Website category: auto
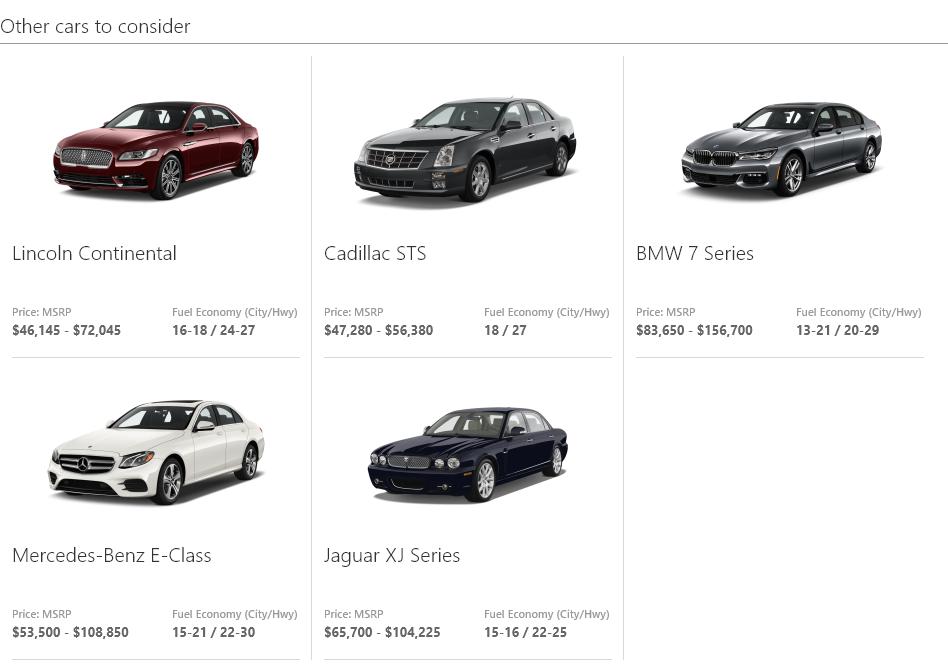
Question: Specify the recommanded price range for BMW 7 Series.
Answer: $83,650 - $156,700

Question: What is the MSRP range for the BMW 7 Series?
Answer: $83,650 - $156,700

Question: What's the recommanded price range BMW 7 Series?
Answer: $83,650 - $156,700

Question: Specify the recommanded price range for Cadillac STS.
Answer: $47,280 - $56,380

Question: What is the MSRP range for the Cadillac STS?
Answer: $47,280 - $56,380

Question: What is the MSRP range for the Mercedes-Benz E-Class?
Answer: $53,500 - $108,850

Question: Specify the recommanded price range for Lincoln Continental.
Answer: $46,145 - $72,045

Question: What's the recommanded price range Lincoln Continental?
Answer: $46,145 - $72,045

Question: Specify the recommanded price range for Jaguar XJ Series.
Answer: $65,700 - $104,225

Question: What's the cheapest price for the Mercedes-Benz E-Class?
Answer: $53,500

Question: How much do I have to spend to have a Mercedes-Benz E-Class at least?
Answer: $53,500

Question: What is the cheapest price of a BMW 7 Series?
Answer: $83,650

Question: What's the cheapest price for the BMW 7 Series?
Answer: $83,650

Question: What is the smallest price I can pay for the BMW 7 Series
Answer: $83,650

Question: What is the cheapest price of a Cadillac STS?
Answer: $47,280

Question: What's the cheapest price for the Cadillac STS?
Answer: $47,280

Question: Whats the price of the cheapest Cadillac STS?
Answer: $47,280

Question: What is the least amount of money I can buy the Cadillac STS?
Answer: $47,280

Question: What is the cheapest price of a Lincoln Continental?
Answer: $46,145

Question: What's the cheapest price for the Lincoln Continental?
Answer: $46,145

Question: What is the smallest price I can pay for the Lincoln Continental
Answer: $46,145

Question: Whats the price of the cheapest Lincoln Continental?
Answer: $46,145

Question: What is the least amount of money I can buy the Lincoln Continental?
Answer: $46,145

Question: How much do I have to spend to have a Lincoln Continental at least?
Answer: $46,145

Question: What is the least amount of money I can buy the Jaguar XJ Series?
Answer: $65,700

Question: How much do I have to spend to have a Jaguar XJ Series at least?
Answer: $65,700

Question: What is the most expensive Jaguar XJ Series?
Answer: $104,225

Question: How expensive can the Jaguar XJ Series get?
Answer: $104,225

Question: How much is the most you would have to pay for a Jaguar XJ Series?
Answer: $104,225

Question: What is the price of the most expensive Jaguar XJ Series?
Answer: $104,225

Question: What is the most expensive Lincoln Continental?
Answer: $72,045

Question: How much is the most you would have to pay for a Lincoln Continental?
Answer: $72,045

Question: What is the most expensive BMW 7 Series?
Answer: $156,700

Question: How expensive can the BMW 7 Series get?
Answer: $156,700

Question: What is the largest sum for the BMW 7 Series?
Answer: $156,700

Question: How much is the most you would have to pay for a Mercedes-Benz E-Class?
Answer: $108,850

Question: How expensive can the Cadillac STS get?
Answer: $56,380

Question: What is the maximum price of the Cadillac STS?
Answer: $56,380

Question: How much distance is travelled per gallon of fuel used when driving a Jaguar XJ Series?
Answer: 15-16 / 22-25

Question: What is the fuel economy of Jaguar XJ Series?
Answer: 15-16 / 22-25

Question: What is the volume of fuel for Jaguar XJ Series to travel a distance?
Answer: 15-16 / 22-25

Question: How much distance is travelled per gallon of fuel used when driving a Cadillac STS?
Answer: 18 / 27

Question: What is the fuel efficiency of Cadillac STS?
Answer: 18 / 27

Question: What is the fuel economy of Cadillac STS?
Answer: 18 / 27

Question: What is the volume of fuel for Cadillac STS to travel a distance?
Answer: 18 / 27

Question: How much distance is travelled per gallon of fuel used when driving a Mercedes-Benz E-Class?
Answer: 15-21 / 22-30

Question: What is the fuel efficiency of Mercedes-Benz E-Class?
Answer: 15-21 / 22-30

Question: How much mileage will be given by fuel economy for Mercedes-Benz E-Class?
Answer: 15-21 / 22-30

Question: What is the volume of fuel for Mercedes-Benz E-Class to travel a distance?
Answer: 15-21 / 22-30

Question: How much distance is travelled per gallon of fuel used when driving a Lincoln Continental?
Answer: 16-18 / 24-27

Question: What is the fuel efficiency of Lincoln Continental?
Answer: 16-18 / 24-27

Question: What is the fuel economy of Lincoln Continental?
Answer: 16-18 / 24-27

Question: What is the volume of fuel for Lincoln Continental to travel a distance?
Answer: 16-18 / 24-27

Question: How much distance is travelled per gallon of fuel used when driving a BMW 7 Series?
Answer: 13-21 / 20-29

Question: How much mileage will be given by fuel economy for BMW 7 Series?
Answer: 13-21 / 20-29

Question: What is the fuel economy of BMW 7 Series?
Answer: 13-21 / 20-29

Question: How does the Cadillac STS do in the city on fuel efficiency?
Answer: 18

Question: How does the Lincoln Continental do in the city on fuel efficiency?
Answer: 16-18

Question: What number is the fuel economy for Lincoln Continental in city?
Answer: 16-18

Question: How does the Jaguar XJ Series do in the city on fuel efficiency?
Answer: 15-16

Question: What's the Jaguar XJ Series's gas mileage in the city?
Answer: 15-16

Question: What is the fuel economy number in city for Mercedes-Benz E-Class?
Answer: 15-21

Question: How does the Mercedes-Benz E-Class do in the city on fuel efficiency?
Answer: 15-21

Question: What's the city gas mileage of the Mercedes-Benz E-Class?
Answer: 15-21